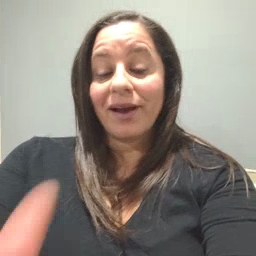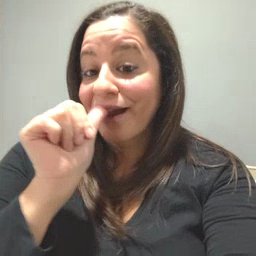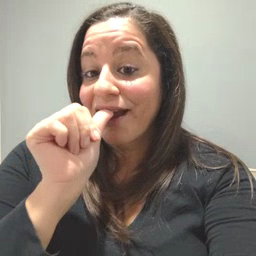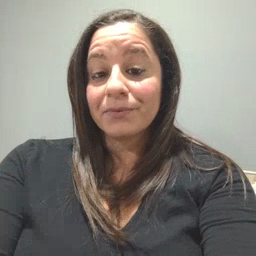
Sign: nuts